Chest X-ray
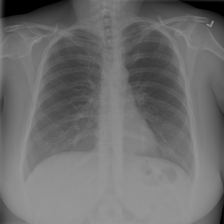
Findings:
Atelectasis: negative
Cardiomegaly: negative
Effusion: negative
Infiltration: positive
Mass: negative
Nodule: negative
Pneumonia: negative
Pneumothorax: negative
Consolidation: negative
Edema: negative
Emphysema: negative
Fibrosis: negative
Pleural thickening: negative
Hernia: negative